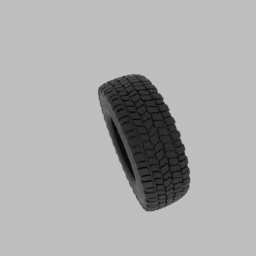
Label: mechanical